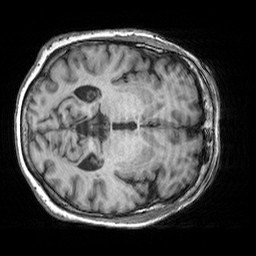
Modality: T1w
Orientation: axial
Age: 65
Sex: female
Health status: healthy
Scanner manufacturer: siemens
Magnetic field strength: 3 T
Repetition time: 2.3 s
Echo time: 0.00303 s